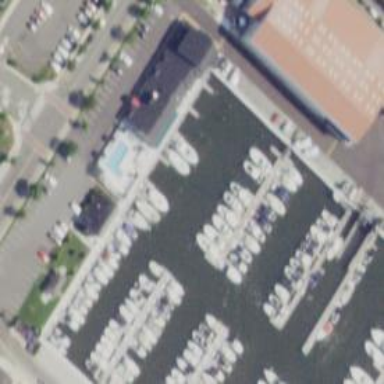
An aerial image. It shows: Marina area for leisure land.